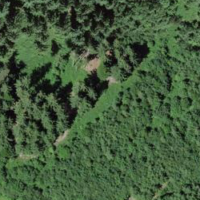
EUNIS habitat code: 24
Species observed at this site:
Fagus sylvatica